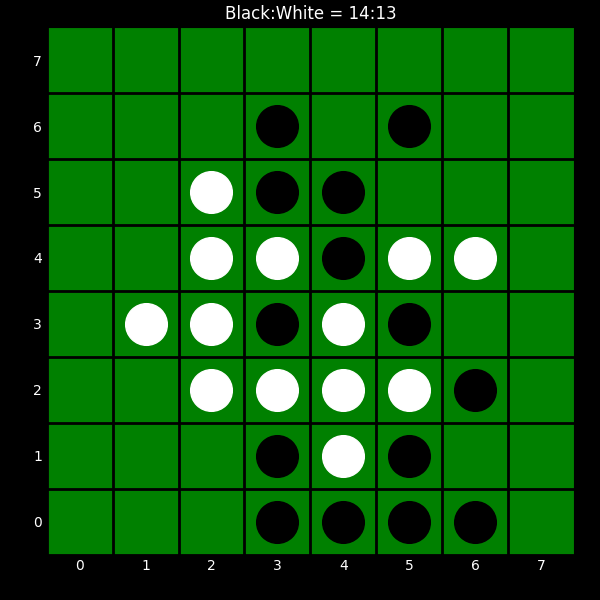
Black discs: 14
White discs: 13